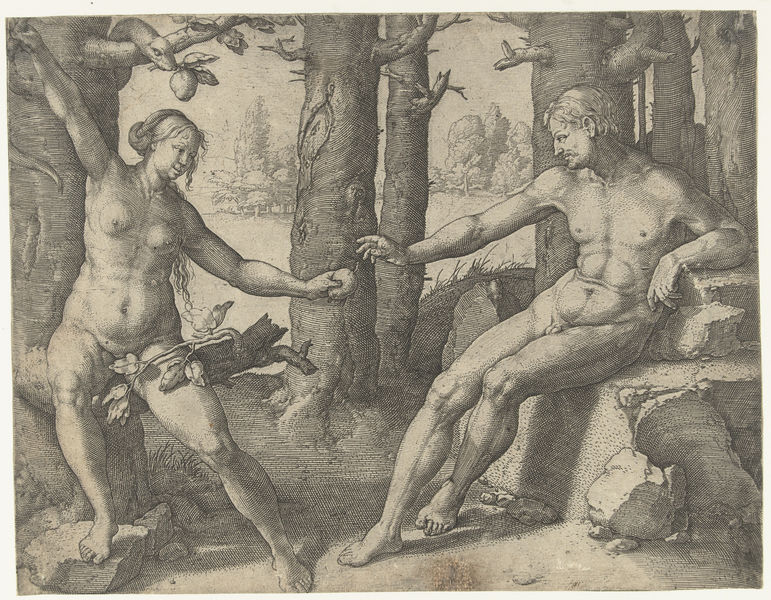
Titel: De zondeval
Künstler: Lucas van Leyden
Standort: Amsterdam
Institution: Rijksmuseum
Schlagwörter: akt, baum, blätter, felsen, fuß, hand, mann, nackt, schatten, baumstämme, bäume, menschen, sand, frau, licht, obst, wiese, stein, steine, hände, ast, stamm, paar, blatt, wald, frucht, apfel, brüste, fels, grafik, graphik, stämme, muskeln, birne, fett, adam, eva, nacktheit, paradies, zweig, druck, radierung, schlange, sündenfall, eden, eiche, kupferstich, sünde, adam und eva, zewig, schattren